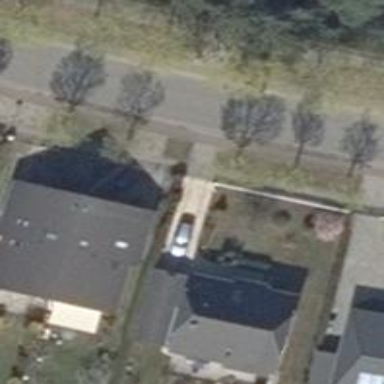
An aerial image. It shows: Semidetached house with gabled roof.